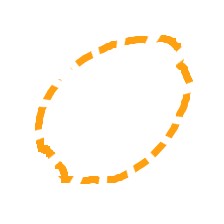
Shape: circle